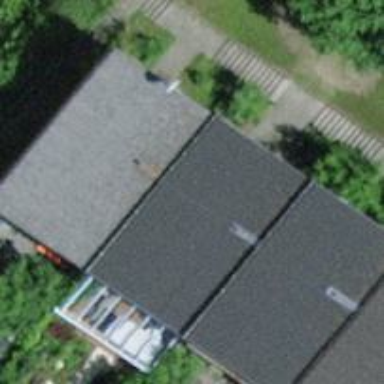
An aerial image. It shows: Terrace building.